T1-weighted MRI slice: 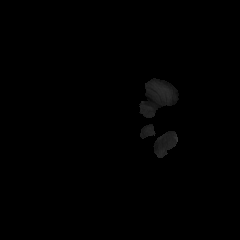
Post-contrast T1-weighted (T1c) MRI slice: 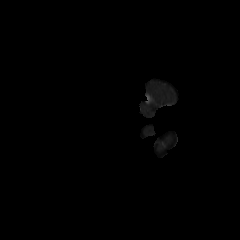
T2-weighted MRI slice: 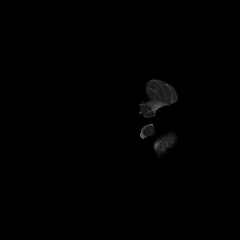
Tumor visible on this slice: no